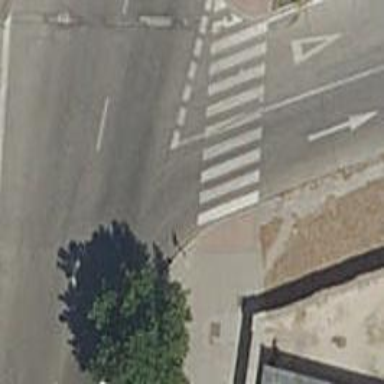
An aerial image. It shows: Pedestrian road.